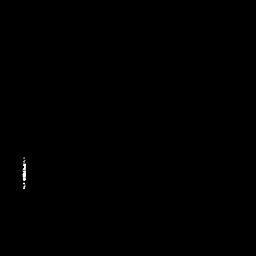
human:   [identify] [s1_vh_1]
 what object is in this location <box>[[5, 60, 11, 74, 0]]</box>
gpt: <ref>1 medium ship at the left</ref>